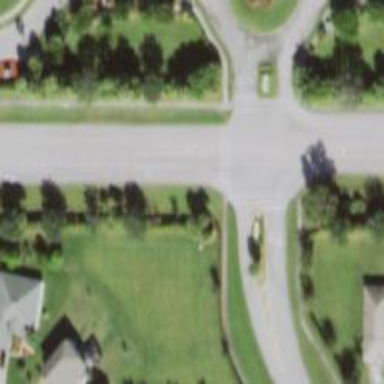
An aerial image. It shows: Tertiary road.